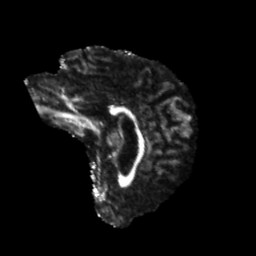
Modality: FA
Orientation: sagittal
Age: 69
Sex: female
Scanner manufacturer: siemens
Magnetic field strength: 3 T
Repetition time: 5.25 s
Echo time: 0.08 s